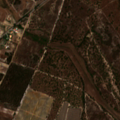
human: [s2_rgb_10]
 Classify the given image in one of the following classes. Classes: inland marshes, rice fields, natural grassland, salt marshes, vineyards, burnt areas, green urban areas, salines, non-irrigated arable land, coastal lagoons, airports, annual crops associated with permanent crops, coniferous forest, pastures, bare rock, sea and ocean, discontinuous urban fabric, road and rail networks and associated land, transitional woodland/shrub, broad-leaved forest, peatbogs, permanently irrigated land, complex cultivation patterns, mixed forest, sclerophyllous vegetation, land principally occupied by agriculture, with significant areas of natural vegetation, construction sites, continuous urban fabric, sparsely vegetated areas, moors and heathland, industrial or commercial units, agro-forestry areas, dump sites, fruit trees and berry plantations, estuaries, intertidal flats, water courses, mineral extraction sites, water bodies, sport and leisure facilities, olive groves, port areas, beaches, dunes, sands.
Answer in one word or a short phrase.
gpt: vineyards, complex cultivation patterns, broad-leaved forest, mixed forest